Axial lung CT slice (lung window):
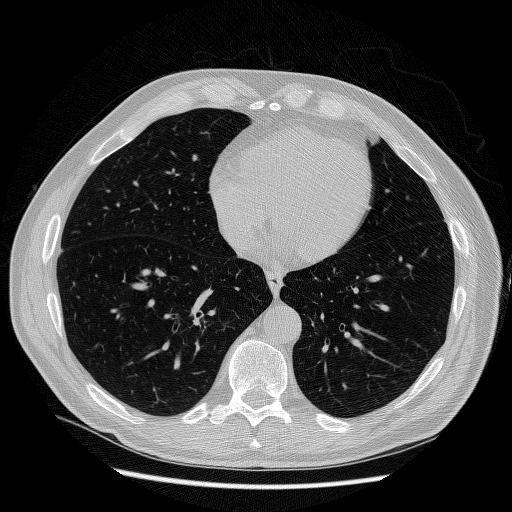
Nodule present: no